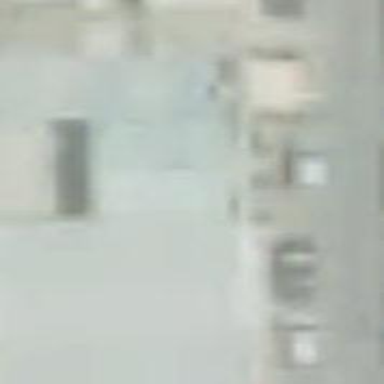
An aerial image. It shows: Warehouse building.